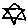
Label: star